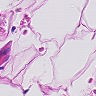
Metastatic tissue present: no